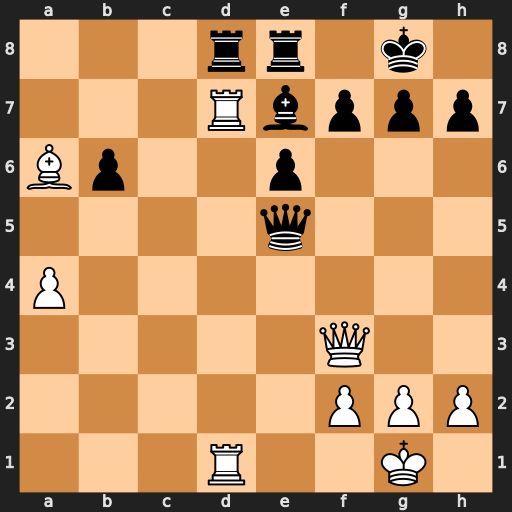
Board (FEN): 3rr1k1/3Rbppp/Bp2p3/4q3/P7/5Q2/5PPP/3R2K1
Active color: w
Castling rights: -
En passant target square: -
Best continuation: Rxe7 Rxd1+ Qxd1